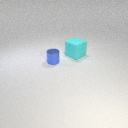
large cyan rubber cube behind small blue metal cylinder